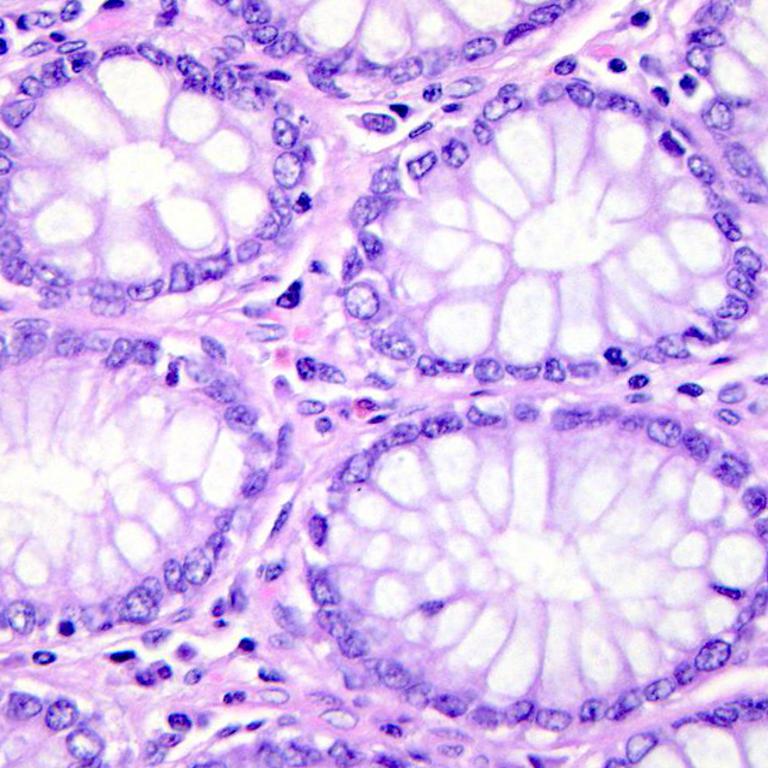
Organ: colon
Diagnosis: benign